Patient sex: F
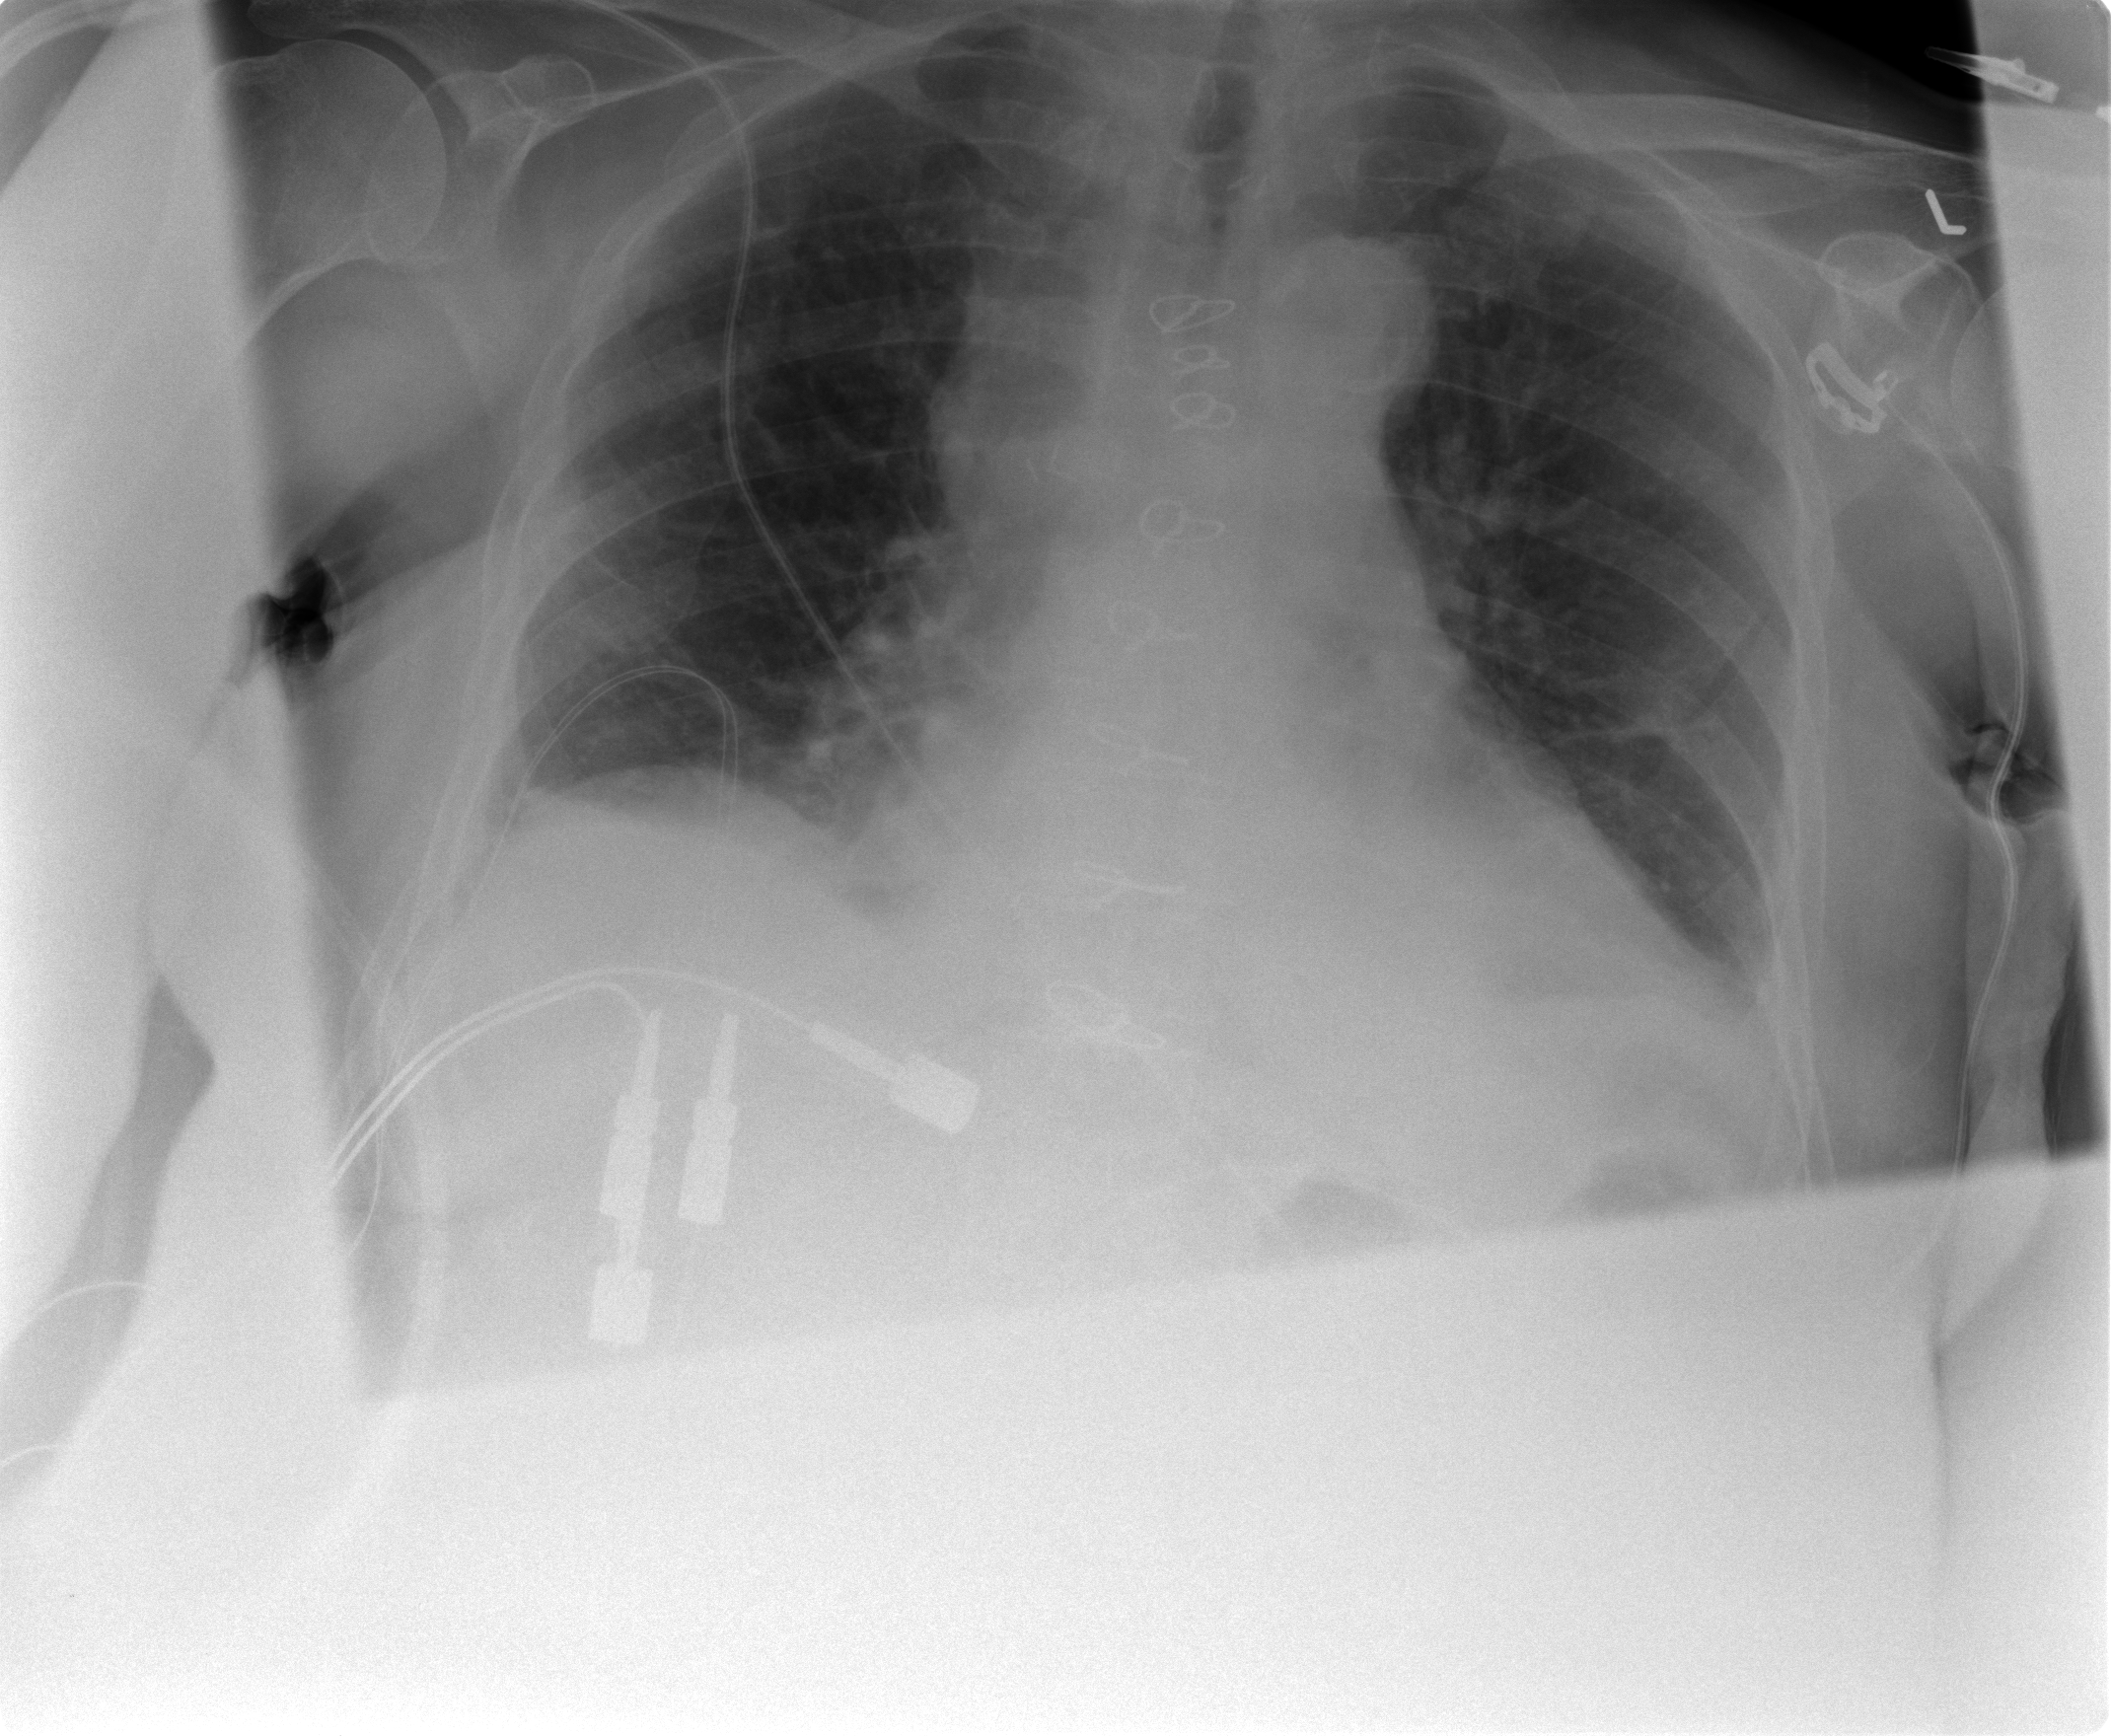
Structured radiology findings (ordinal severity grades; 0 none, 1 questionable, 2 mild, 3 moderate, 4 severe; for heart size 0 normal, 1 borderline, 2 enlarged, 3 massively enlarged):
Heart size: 0
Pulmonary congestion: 2
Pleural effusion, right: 0
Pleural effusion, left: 0
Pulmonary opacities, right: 1
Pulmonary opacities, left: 0
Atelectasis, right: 1
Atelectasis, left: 1